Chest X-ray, AP view. Patient: 65 years old, sex F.
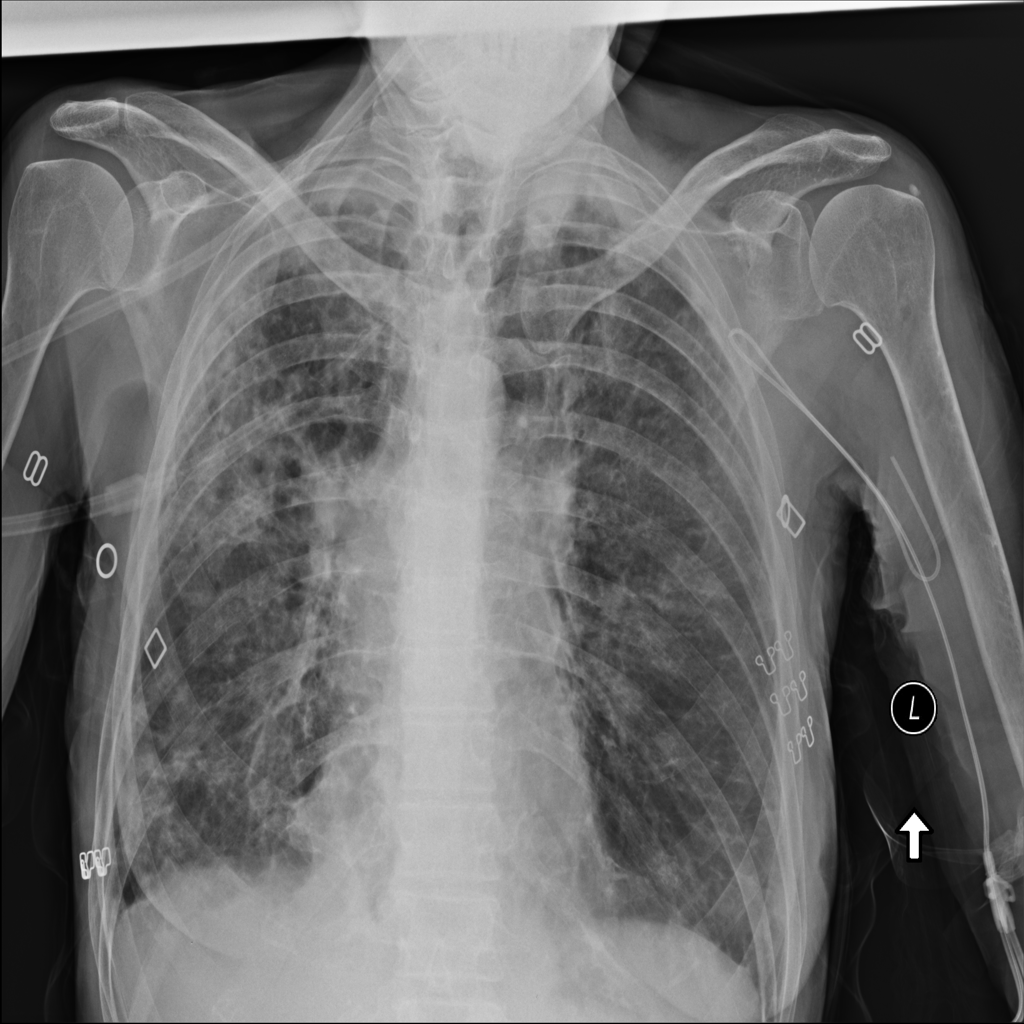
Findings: No Finding